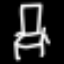
Label: chair